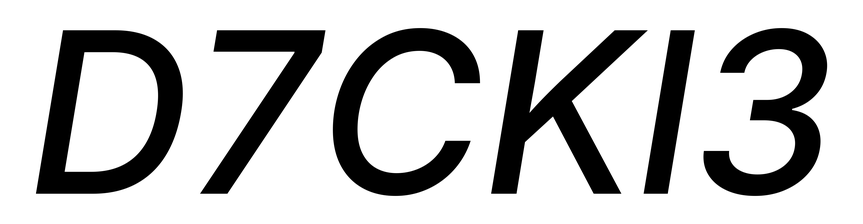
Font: Inter-Italic_Medium_Italic